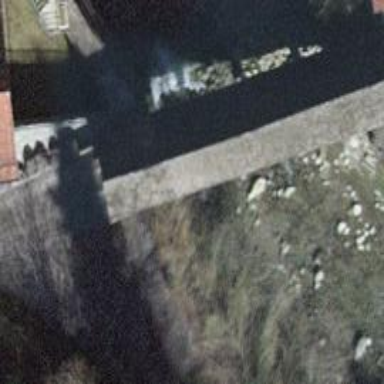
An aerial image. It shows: Covered bridge.